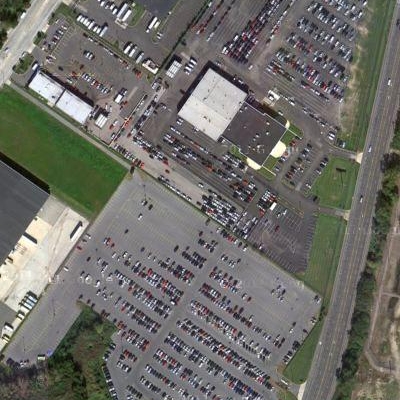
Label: Parking